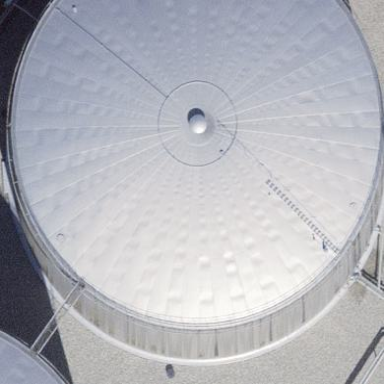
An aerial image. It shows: Storage tank building.